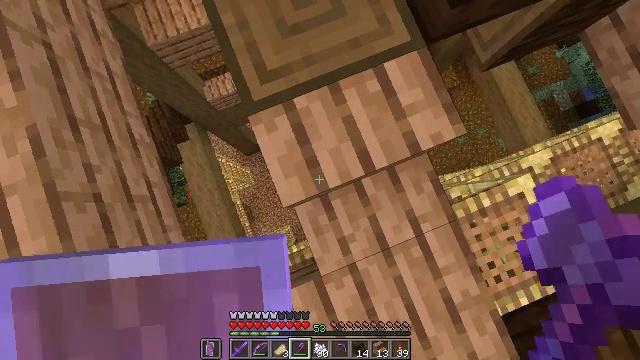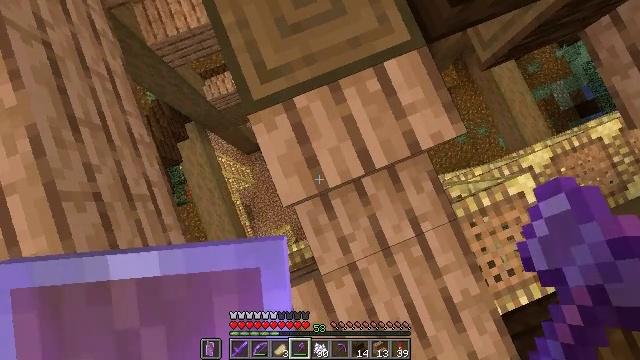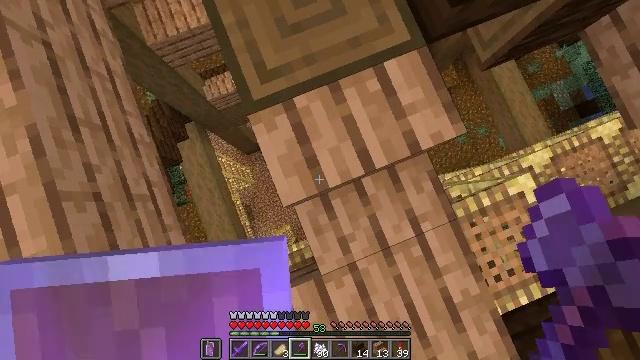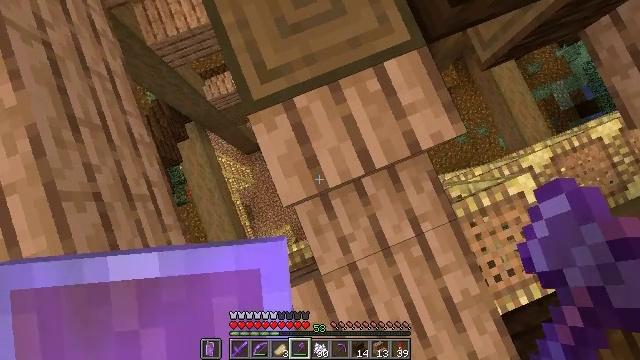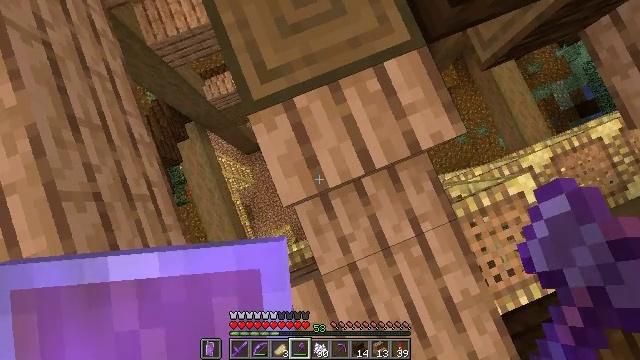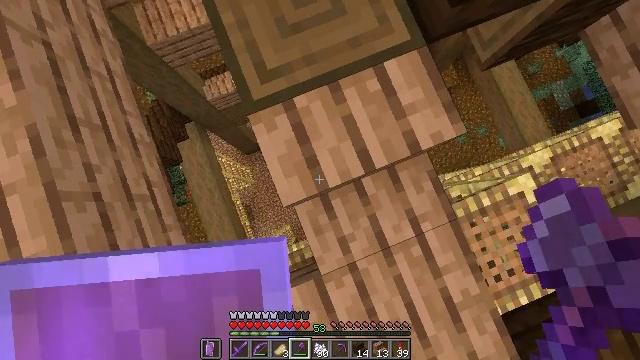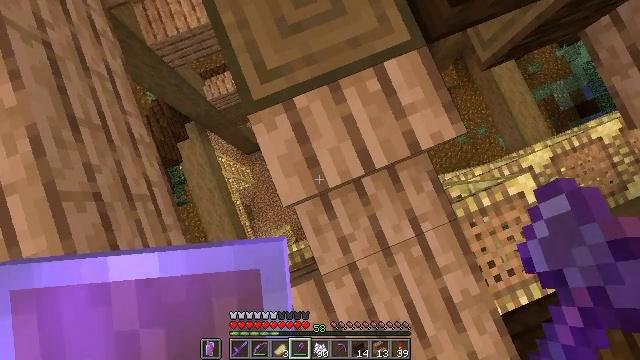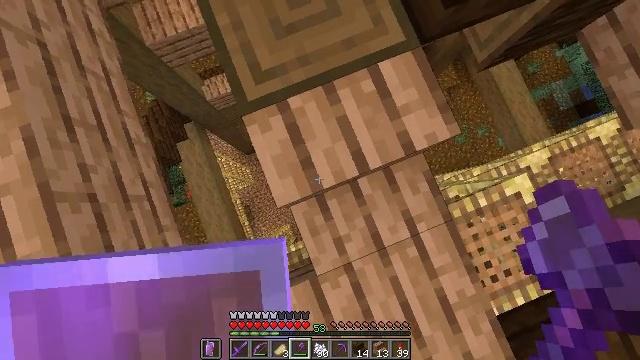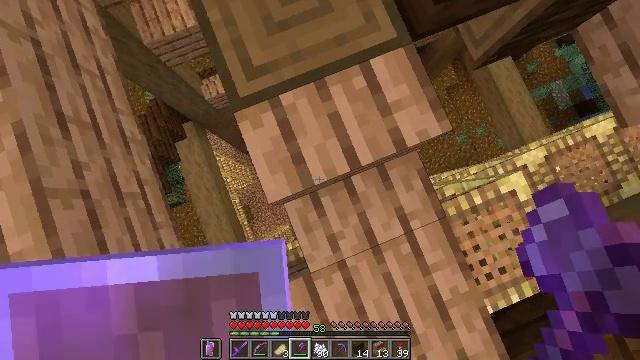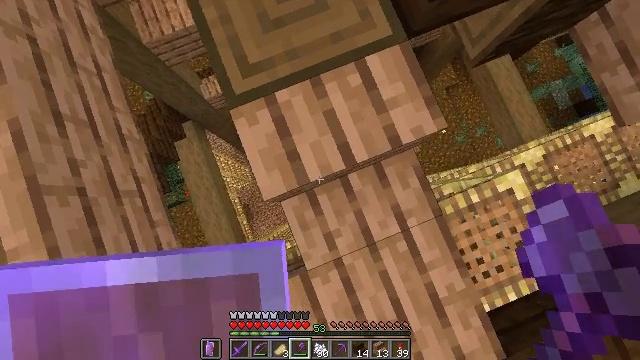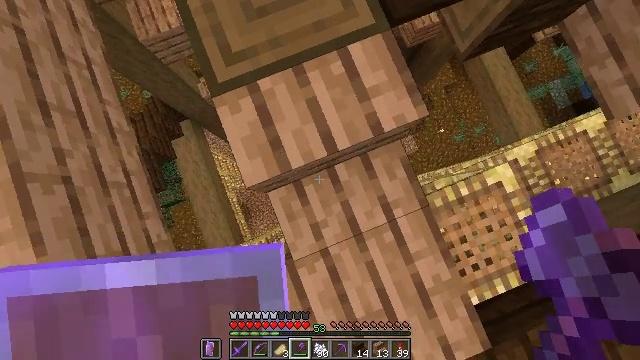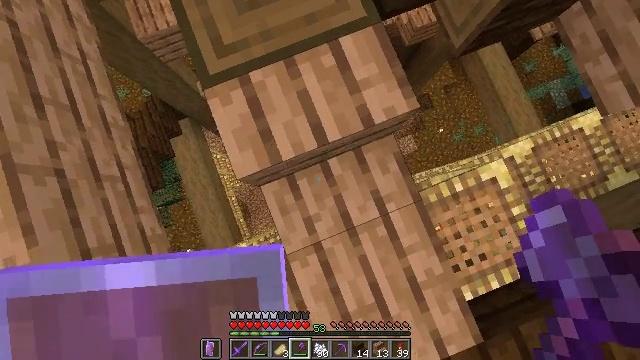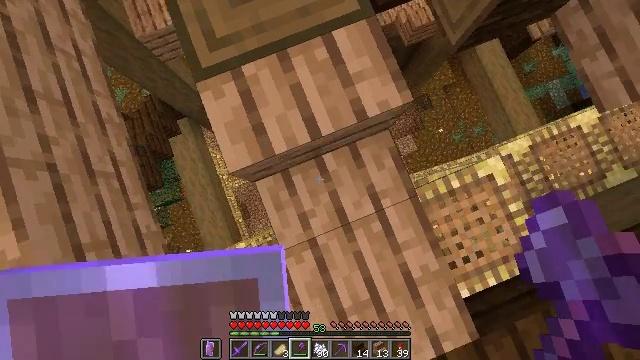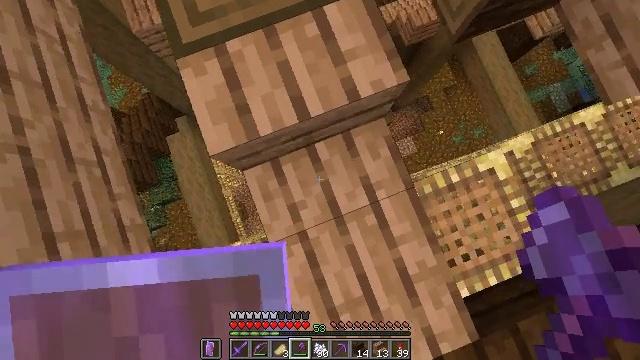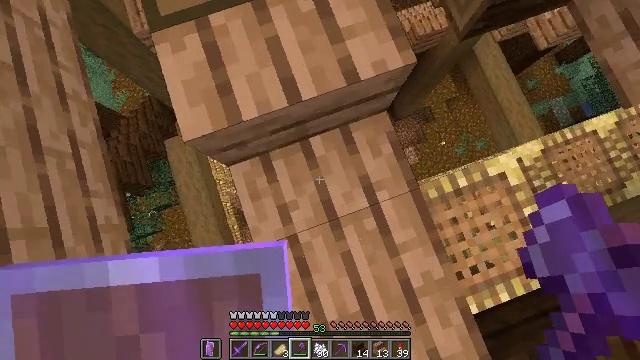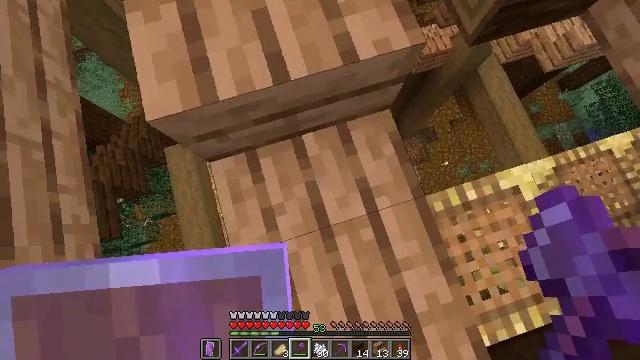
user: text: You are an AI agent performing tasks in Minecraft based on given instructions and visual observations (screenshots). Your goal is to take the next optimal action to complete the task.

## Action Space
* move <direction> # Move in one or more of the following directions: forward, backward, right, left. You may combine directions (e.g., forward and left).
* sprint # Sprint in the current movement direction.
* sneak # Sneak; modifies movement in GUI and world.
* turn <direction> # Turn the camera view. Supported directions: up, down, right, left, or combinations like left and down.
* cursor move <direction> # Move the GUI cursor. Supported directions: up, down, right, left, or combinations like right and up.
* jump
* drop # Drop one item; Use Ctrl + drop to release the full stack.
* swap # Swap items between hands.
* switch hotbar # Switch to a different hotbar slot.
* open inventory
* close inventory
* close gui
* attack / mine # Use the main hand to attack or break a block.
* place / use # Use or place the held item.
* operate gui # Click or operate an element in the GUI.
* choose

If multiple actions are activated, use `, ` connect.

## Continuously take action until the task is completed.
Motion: motion action
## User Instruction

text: Attack the jungle stairs to disassemble them.
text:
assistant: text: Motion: sneak
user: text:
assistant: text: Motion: sneak
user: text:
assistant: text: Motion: sneak
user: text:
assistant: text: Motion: sneak
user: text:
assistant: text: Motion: sneak
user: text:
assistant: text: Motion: sneak
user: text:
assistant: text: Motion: move right, sneak
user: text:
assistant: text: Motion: move back and move right, sneak
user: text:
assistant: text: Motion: move back and move right, sneak
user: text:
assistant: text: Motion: move back and move right, sneak
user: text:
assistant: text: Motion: move back and move right, sneak
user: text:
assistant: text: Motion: move back and move right, sneak
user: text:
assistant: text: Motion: move back and move right, sneak
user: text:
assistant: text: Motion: move back and move right, sneak, turn left and up
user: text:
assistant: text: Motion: move back and move right, sneak, turn left and up
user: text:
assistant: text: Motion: move back, sneak, turn left and up
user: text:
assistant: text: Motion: move back, sneak, turn left and up
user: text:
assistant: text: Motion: sneak, turn left and up
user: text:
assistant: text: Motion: sneak
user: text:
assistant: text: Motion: sneak, attack / mine
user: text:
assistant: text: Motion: sneak, attack / mine
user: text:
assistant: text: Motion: sneak, attack / mine
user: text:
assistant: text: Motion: sneak, attack / mine
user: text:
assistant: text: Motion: sneak, attack / mine
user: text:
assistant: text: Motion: sneak, attack / mine
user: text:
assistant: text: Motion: sneak
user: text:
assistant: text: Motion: sneak
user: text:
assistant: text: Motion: sneak
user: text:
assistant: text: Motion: sneak
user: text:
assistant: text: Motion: sneak, attack / mine